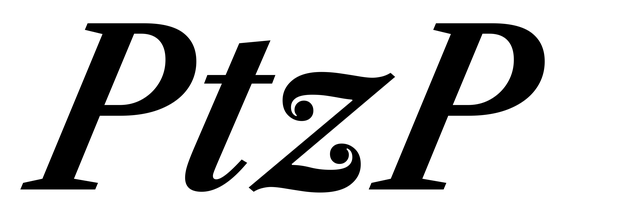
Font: LibreCaslonText-Italic_SemiBold_Italic